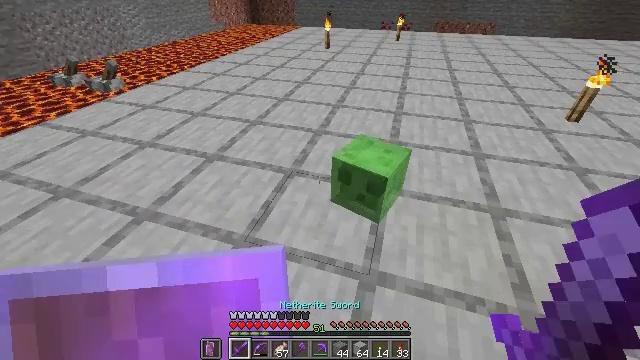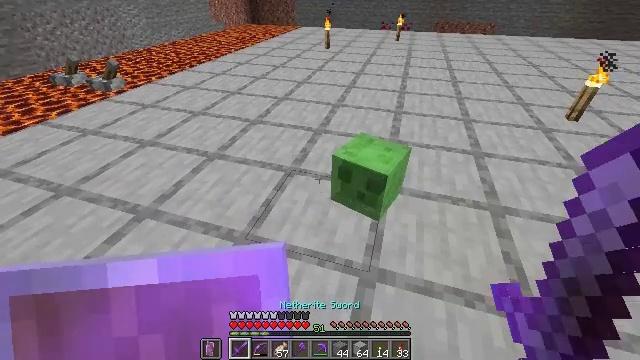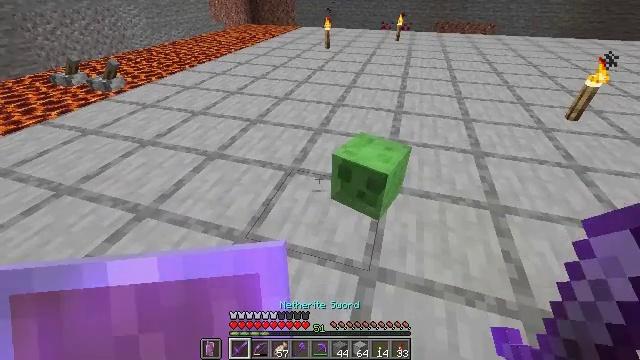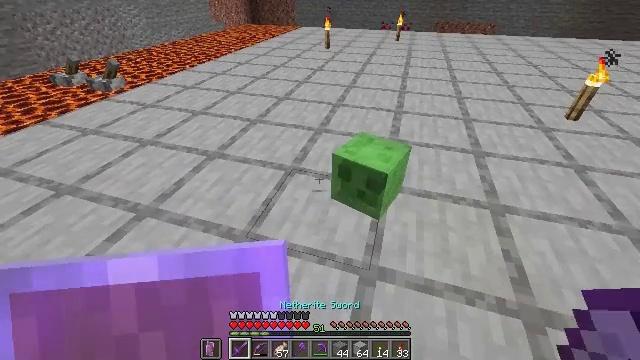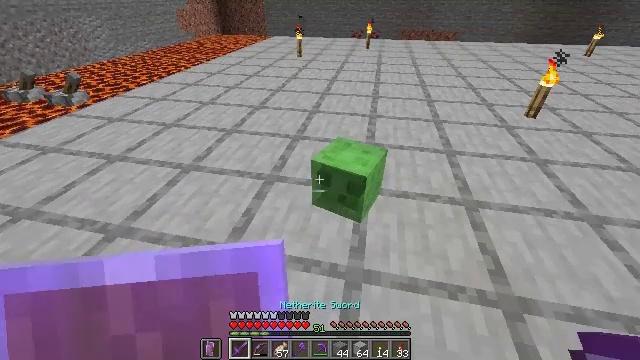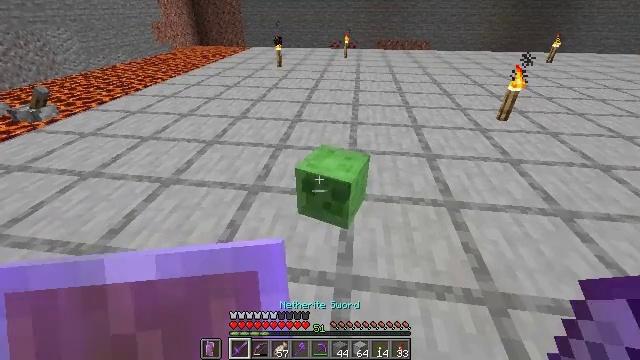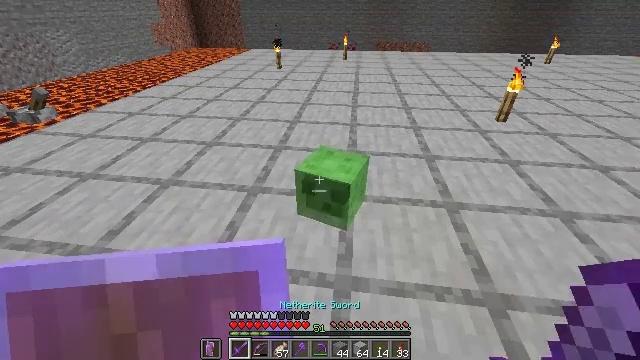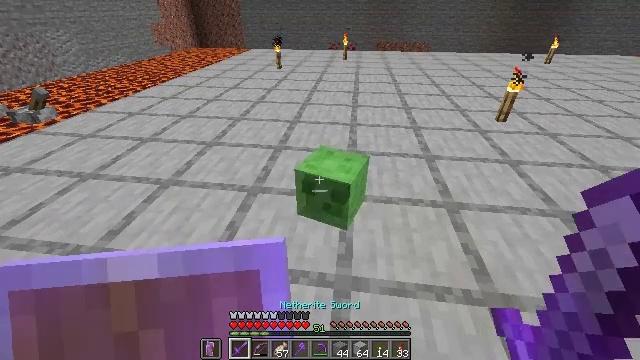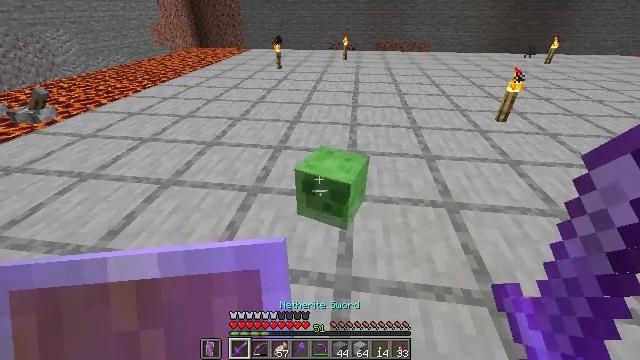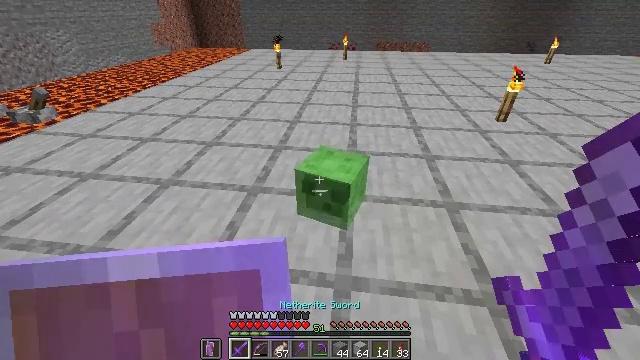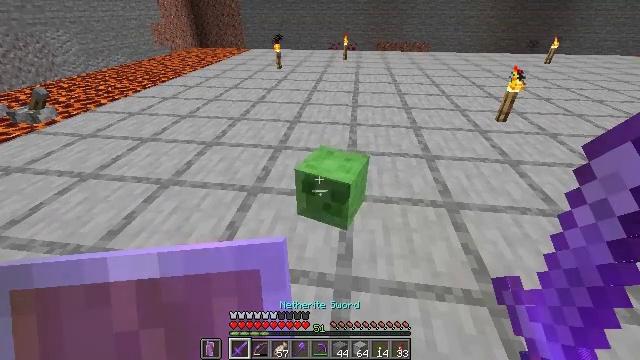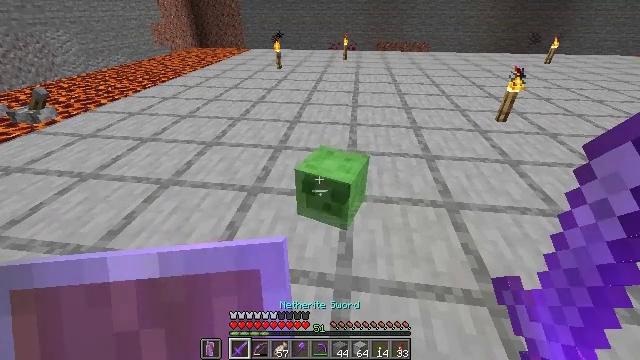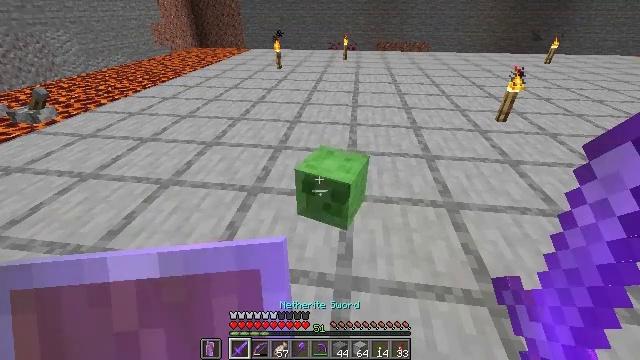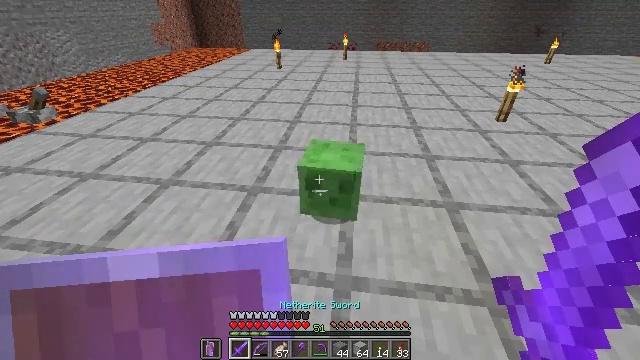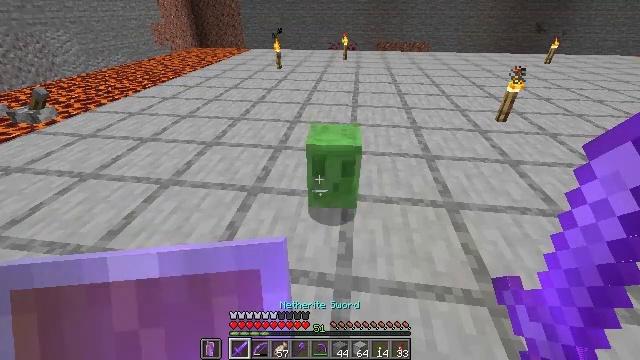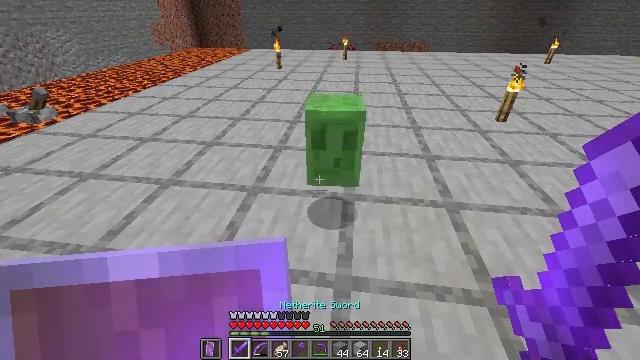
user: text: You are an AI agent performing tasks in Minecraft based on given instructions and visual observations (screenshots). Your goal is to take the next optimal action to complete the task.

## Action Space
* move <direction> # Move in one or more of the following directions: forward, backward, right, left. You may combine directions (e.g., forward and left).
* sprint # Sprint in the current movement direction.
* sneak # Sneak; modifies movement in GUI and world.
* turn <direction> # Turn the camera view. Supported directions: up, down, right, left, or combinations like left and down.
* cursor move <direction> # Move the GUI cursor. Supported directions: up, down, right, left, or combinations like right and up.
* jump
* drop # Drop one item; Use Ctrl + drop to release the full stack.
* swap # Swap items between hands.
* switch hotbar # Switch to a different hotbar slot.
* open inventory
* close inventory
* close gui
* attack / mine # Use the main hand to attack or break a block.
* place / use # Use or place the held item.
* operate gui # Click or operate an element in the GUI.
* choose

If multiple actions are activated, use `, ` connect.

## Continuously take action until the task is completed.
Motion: motion action
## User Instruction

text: Kill enemies.
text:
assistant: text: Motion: no_op
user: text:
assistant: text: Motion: no_op
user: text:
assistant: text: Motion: no_op
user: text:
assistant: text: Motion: turn right and up
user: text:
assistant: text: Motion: turn right and up
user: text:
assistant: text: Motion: no_op
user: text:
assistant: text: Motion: no_op
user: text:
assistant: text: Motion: no_op
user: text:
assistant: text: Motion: no_op
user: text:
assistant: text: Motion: no_op
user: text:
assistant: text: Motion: no_op
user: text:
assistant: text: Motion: no_op
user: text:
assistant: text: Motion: no_op
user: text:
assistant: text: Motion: no_op
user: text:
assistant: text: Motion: no_op
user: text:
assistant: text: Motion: no_op
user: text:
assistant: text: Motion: no_op
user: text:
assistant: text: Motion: no_op
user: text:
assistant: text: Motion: no_op
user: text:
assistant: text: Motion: no_op
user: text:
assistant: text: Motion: no_op
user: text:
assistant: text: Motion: no_op
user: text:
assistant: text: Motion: no_op
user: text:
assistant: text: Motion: turn down
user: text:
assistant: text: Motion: turn down, attack / mine
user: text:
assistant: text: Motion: attack / mine
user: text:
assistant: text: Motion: turn left and down, attack / mine
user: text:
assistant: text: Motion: turn down, attack / mine
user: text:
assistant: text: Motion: turn left and down
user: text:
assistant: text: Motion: no_op